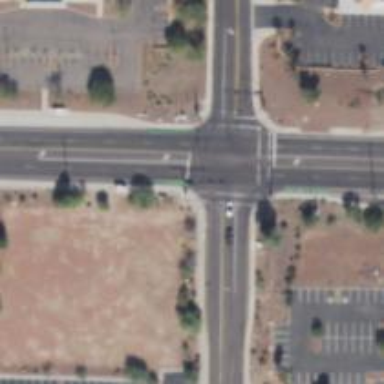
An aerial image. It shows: Solid stop line on the road marking.